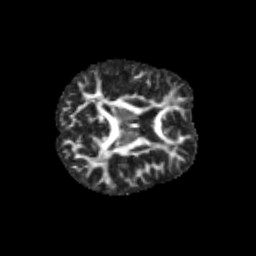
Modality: FA
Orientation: axial
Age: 12
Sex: male
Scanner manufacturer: siemens
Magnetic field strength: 3 T
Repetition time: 3.8 s
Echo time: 0.07 s